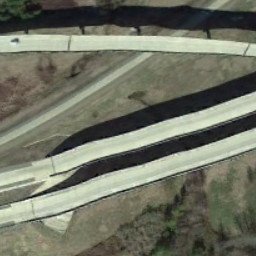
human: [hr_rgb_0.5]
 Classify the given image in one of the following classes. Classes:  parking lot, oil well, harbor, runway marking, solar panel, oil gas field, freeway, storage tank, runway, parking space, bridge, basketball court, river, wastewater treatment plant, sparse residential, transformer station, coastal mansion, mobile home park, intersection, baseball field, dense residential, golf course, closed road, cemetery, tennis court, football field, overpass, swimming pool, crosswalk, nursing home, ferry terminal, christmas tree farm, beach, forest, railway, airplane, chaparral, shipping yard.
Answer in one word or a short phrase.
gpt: overpass